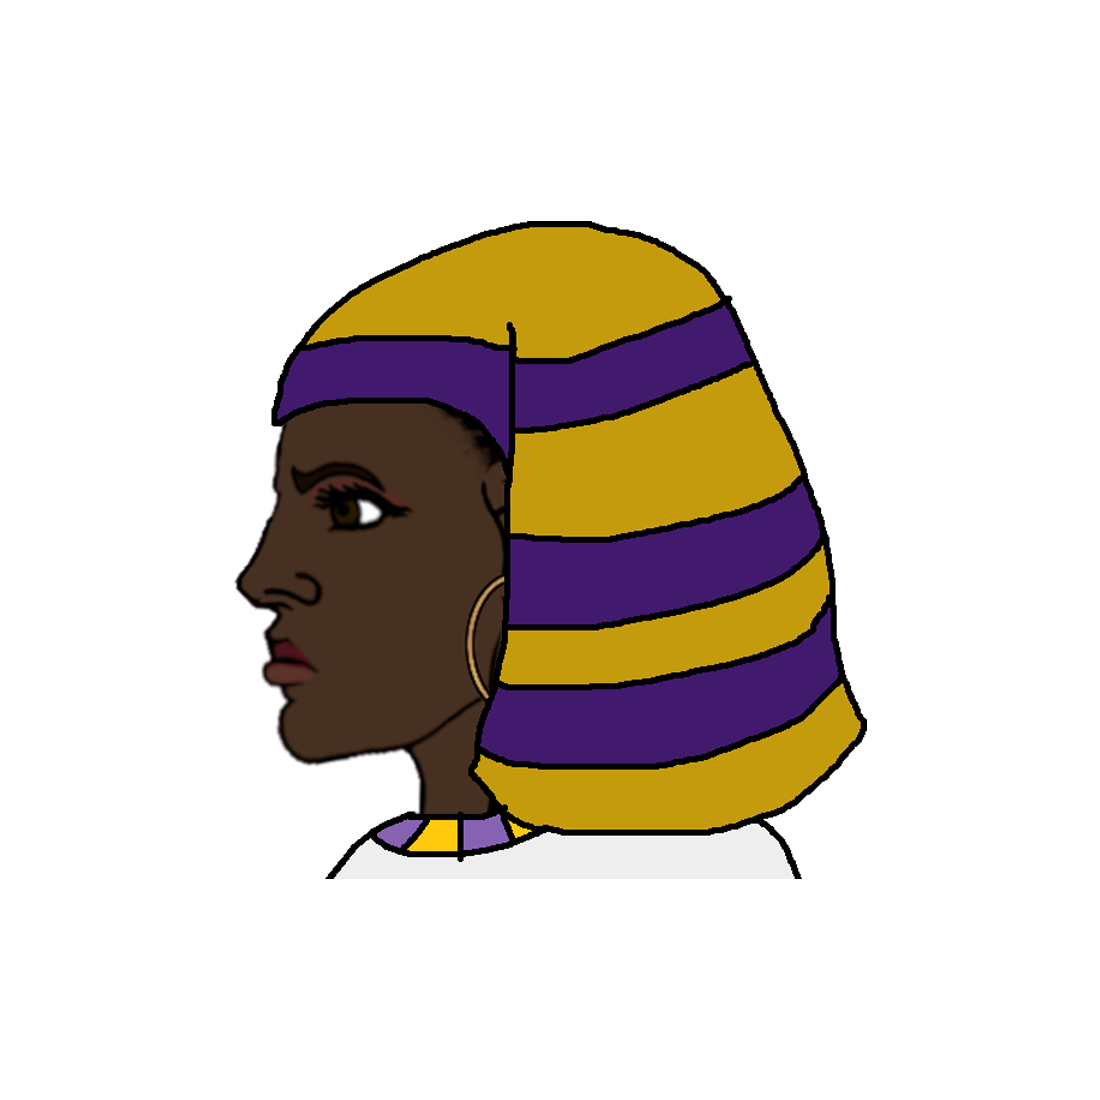
Label: 4_Yes_Chad